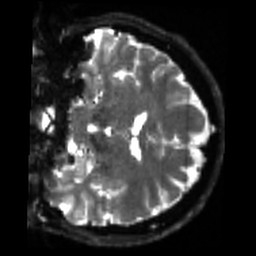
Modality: sbref
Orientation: coronal
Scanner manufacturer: siemens
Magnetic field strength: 3 T
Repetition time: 4 s
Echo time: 0.0594 s